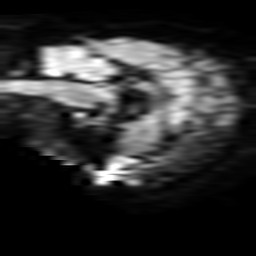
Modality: TRACE
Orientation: sagittal
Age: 63
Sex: male
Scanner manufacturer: philips
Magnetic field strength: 3 T
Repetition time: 3.08 s
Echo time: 0.076 s